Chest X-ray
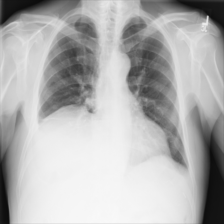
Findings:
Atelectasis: positive
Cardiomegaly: negative
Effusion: negative
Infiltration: negative
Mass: negative
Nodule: negative
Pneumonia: negative
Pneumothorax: negative
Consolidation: negative
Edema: negative
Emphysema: negative
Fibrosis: negative
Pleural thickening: negative
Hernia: negative